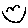
Label: smiley face